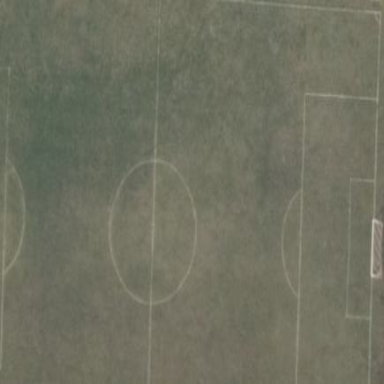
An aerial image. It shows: Soccer pitch with grass surface for leisure and sports.